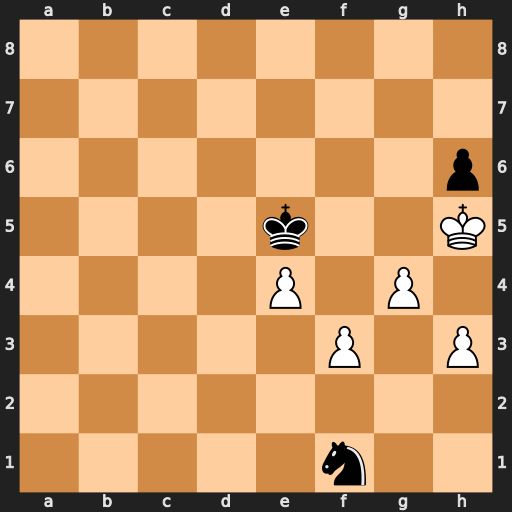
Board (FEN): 8/8/7p/4k2K/4P1P1/5P1P/8/5n2
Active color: w
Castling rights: -
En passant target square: -
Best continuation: Kxh6 Nd2 g5